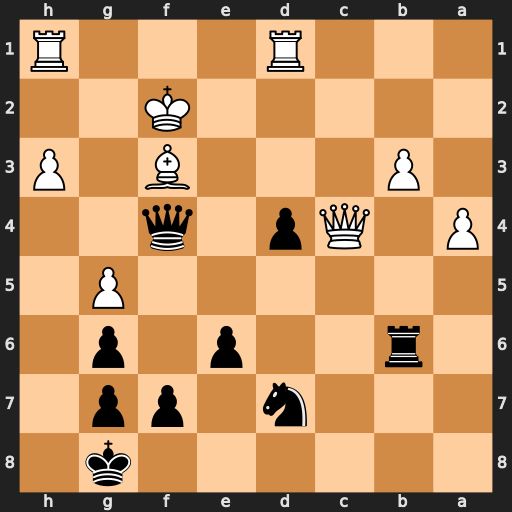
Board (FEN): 6k1/3n1pp1/1r2p1p1/6P1/P1Qp1q2/1P3B1P/5K2/3R3R
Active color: b
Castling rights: -
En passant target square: -
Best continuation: Ne5 Qxd4 Qxf3+